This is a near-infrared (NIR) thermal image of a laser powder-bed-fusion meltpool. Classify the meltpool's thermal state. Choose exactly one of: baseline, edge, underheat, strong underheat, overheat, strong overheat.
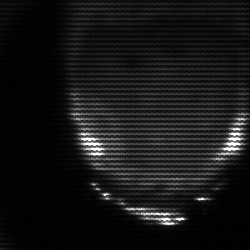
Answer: edge